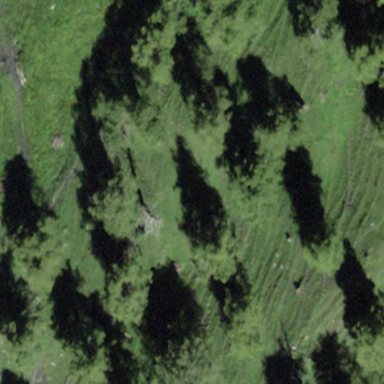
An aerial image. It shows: Forest area.